Question: I want to place another option there:

Is there an another extension point that I missed?
I've been looking for an answer, but I could only put it beside the attachments button.
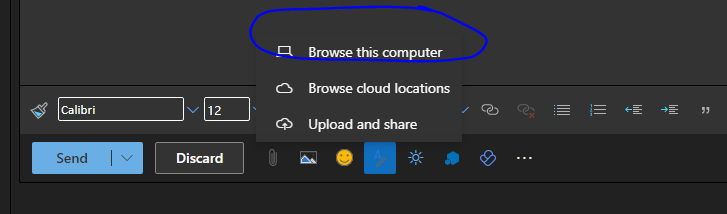
Answer: Currently the feature: add an option on the attachments files button, you requested, is not a part of the product. We track Outlook add-in feature requests on our <URL>. Feature requests on Tech Community are considered when we go through our planning process.